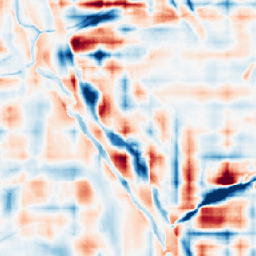
Category: wavelet
Decomposition family: wavelet_reverse_biorthogonal
Decomposition parameters: wavelet: rbio2.4
level: 5
Upsampling method: nearest
Upsampling parameters: scale: 4
Upsampling scale: 4